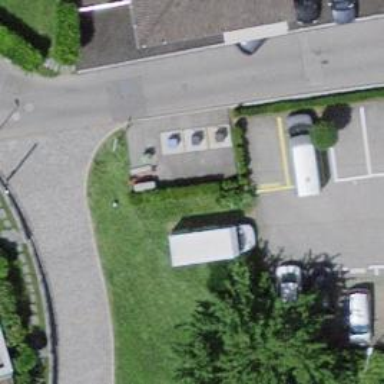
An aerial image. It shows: Recycling container in the area designated for recycling.